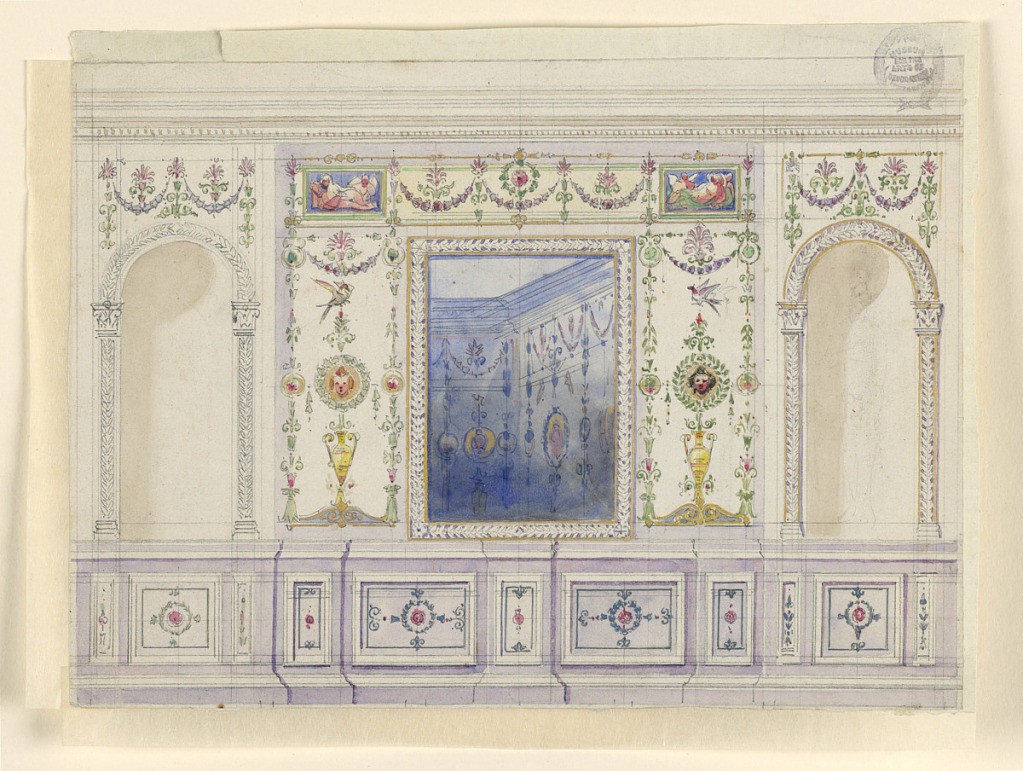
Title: Painted Decoration of a Wall
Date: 1830–50
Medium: Pen and ink, brush and watercolor on paper
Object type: Drawing
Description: Laterally over a dado are niches with statues, for which a painted framing and top are suggested, In the middle of the wall is a mirror, flanked by grotesque panels. A frieze and two oblong paintings at top.